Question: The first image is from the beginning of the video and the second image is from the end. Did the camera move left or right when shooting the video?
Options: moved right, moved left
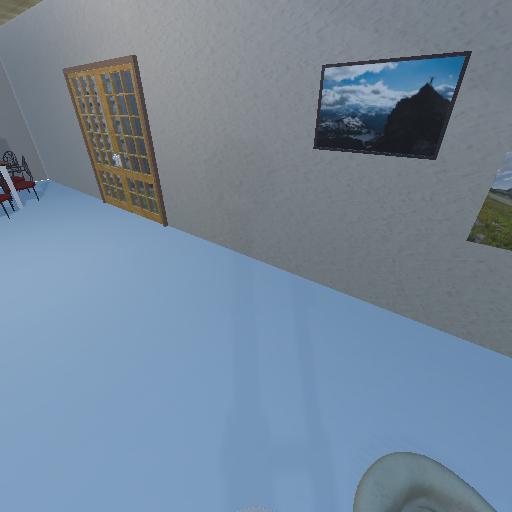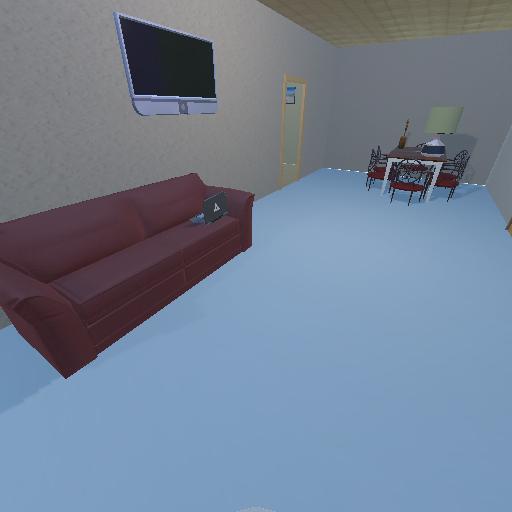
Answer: moved right